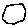
Label: hexagon